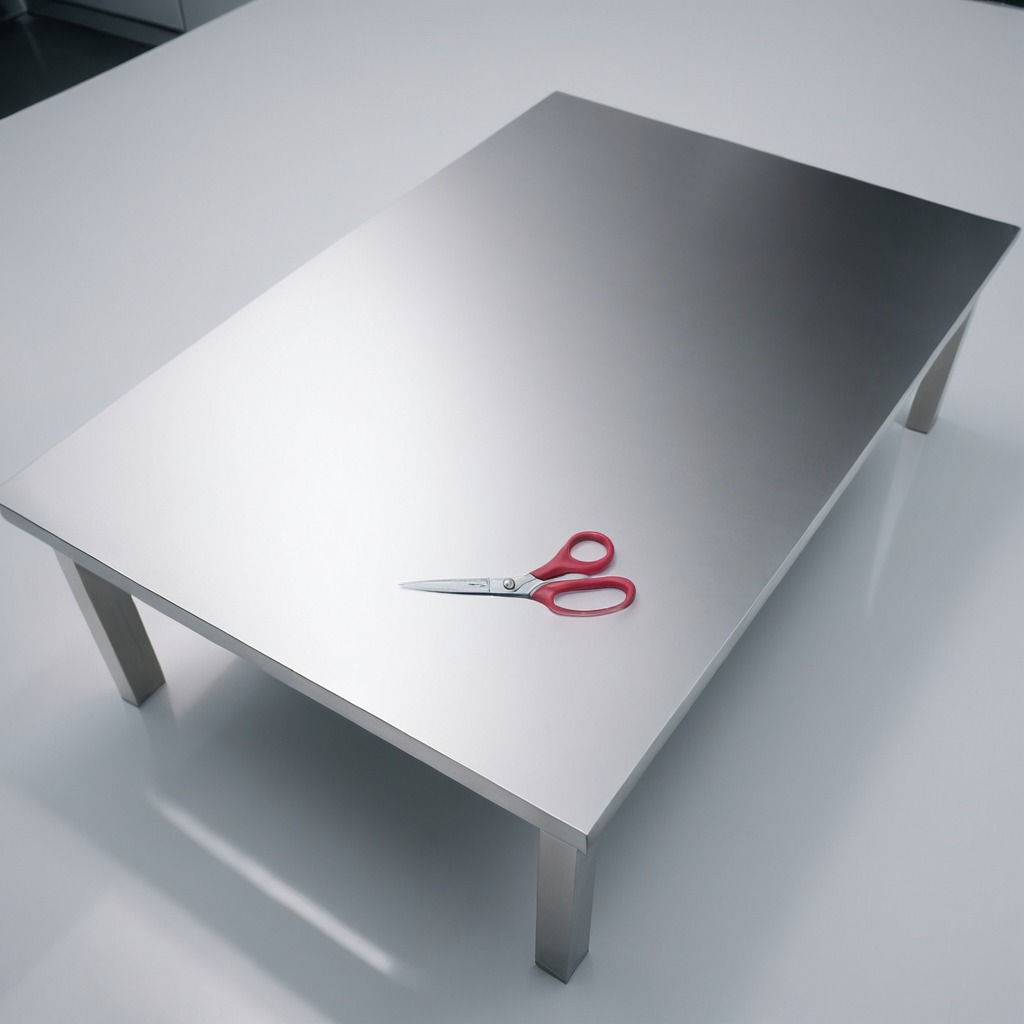
A scissor is lying on the stainless steel table in a high-end prototyping lab.